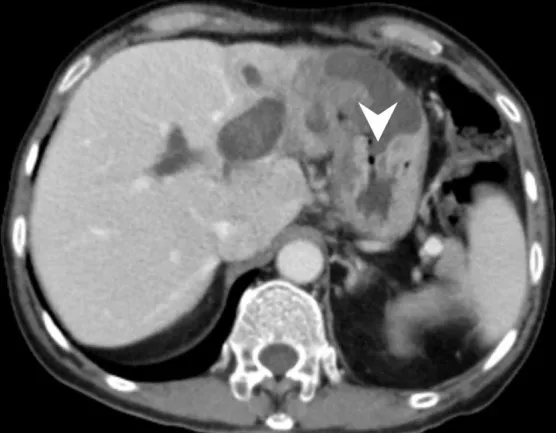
(A) CT axial view revealed a complex mass with cystic component and irregular solid part at S3 of liver. The mass was found to be invading gastric body directly (arrowhead). In addition, there was marked dilatation of right IHDs.
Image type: radiology (ct)